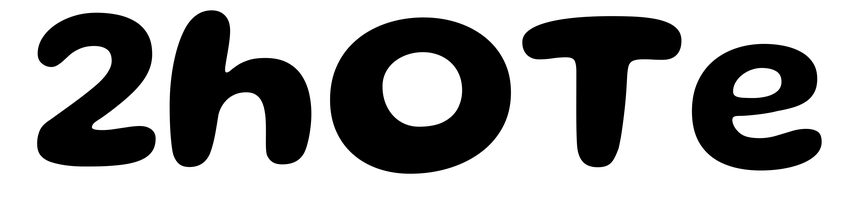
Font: Gluten_SemiBold